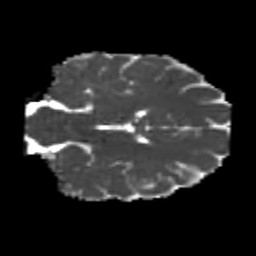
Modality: MD
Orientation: coronal
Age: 24
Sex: female
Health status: healthy
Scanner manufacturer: philips
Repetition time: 7.387 s
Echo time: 0.08599 s